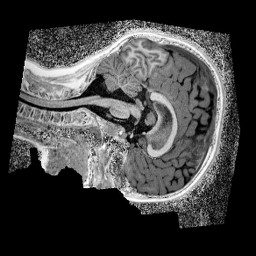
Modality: UNIT1_denoised
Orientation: sagittal
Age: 9
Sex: female
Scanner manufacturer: siemens
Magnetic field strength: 3 T
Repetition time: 4 s
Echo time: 0.00299 s